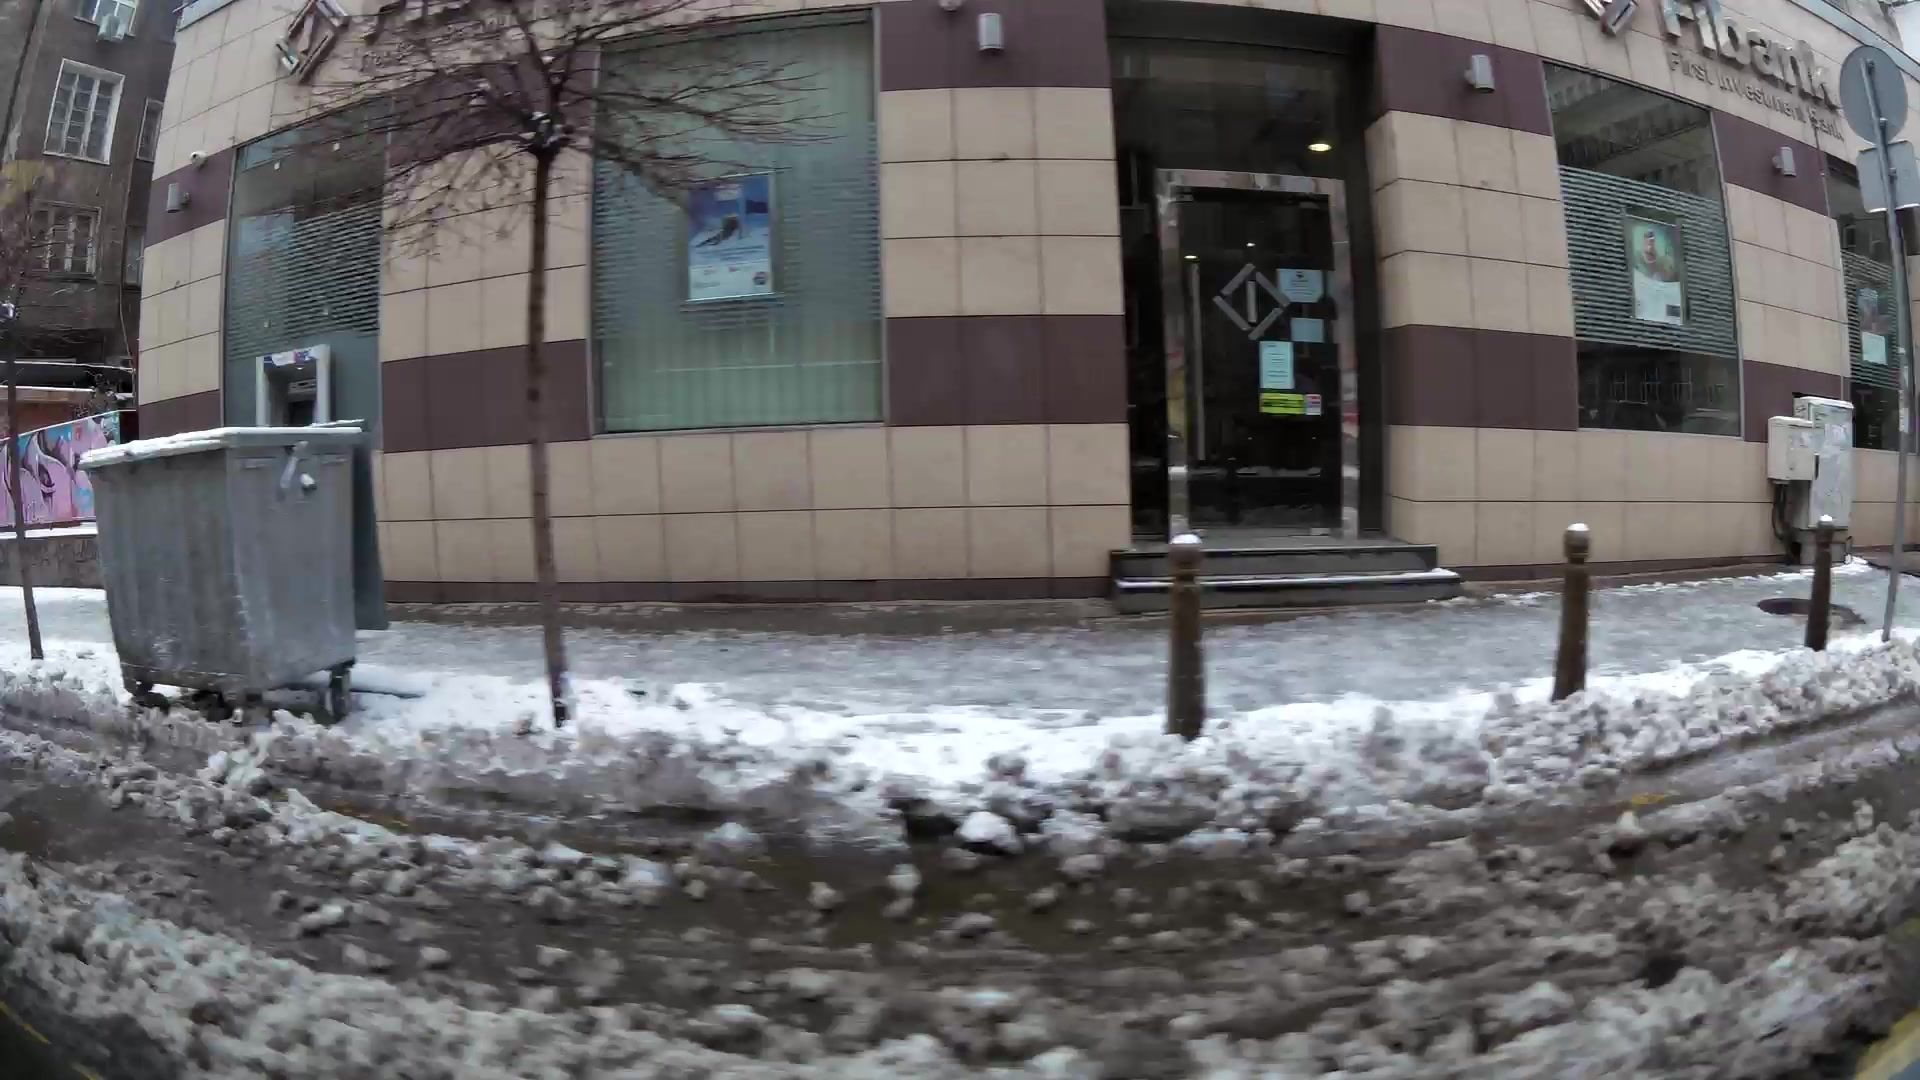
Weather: snowy
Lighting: day
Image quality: slightly poor
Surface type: walking surface
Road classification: footway
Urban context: urban centre
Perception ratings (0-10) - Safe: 8.14, Lively: 7.1, Beautiful: 3.29, Boring: 1.13, Depressing: 2.23, Wealthy: 9.24